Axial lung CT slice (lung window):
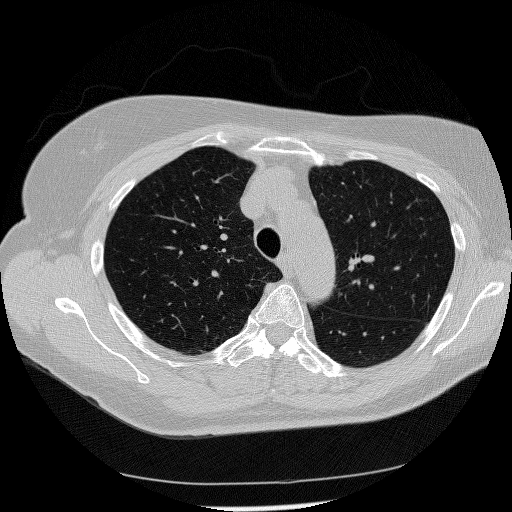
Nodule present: no